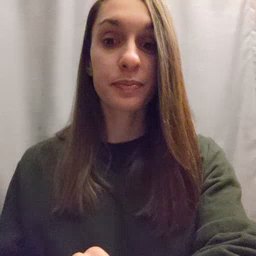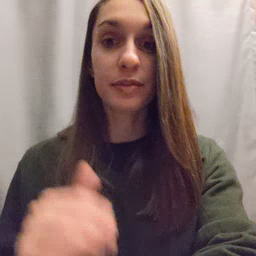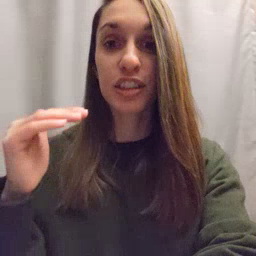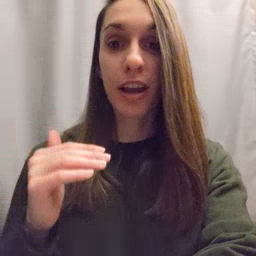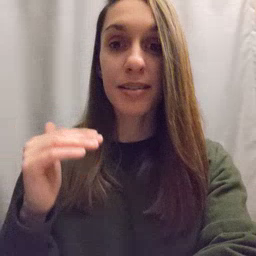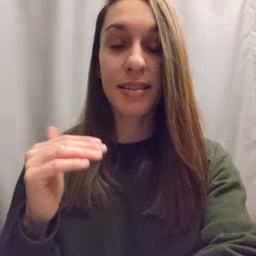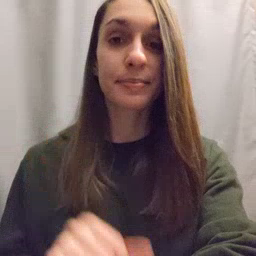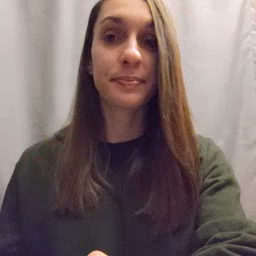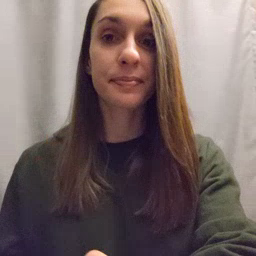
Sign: child